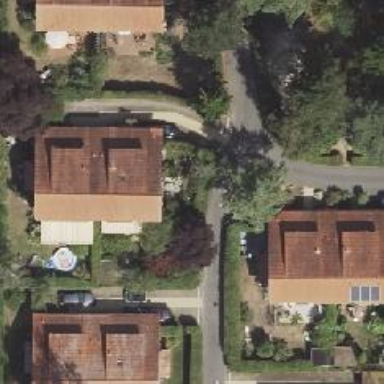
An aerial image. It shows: Living street.